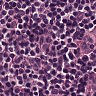
Metastatic tissue present: no